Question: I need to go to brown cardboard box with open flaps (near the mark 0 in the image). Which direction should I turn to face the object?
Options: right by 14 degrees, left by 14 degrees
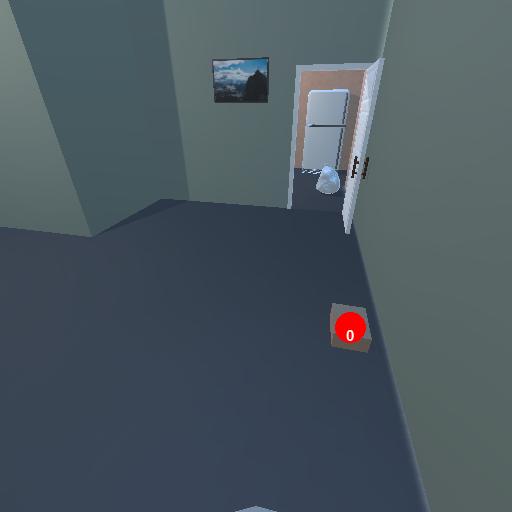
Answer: right by 14 degrees